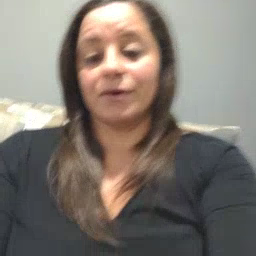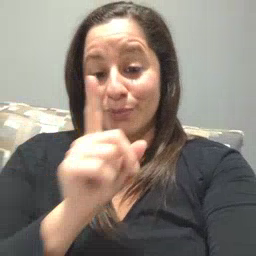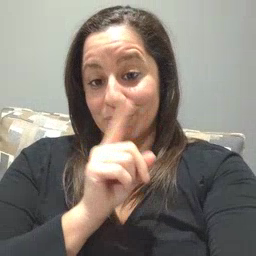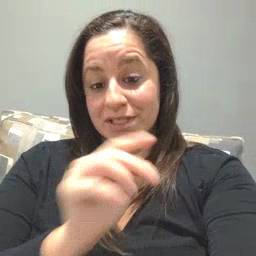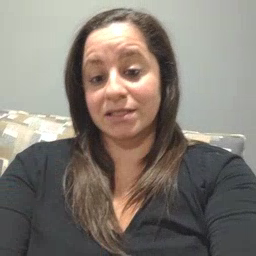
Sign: pretend